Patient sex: M
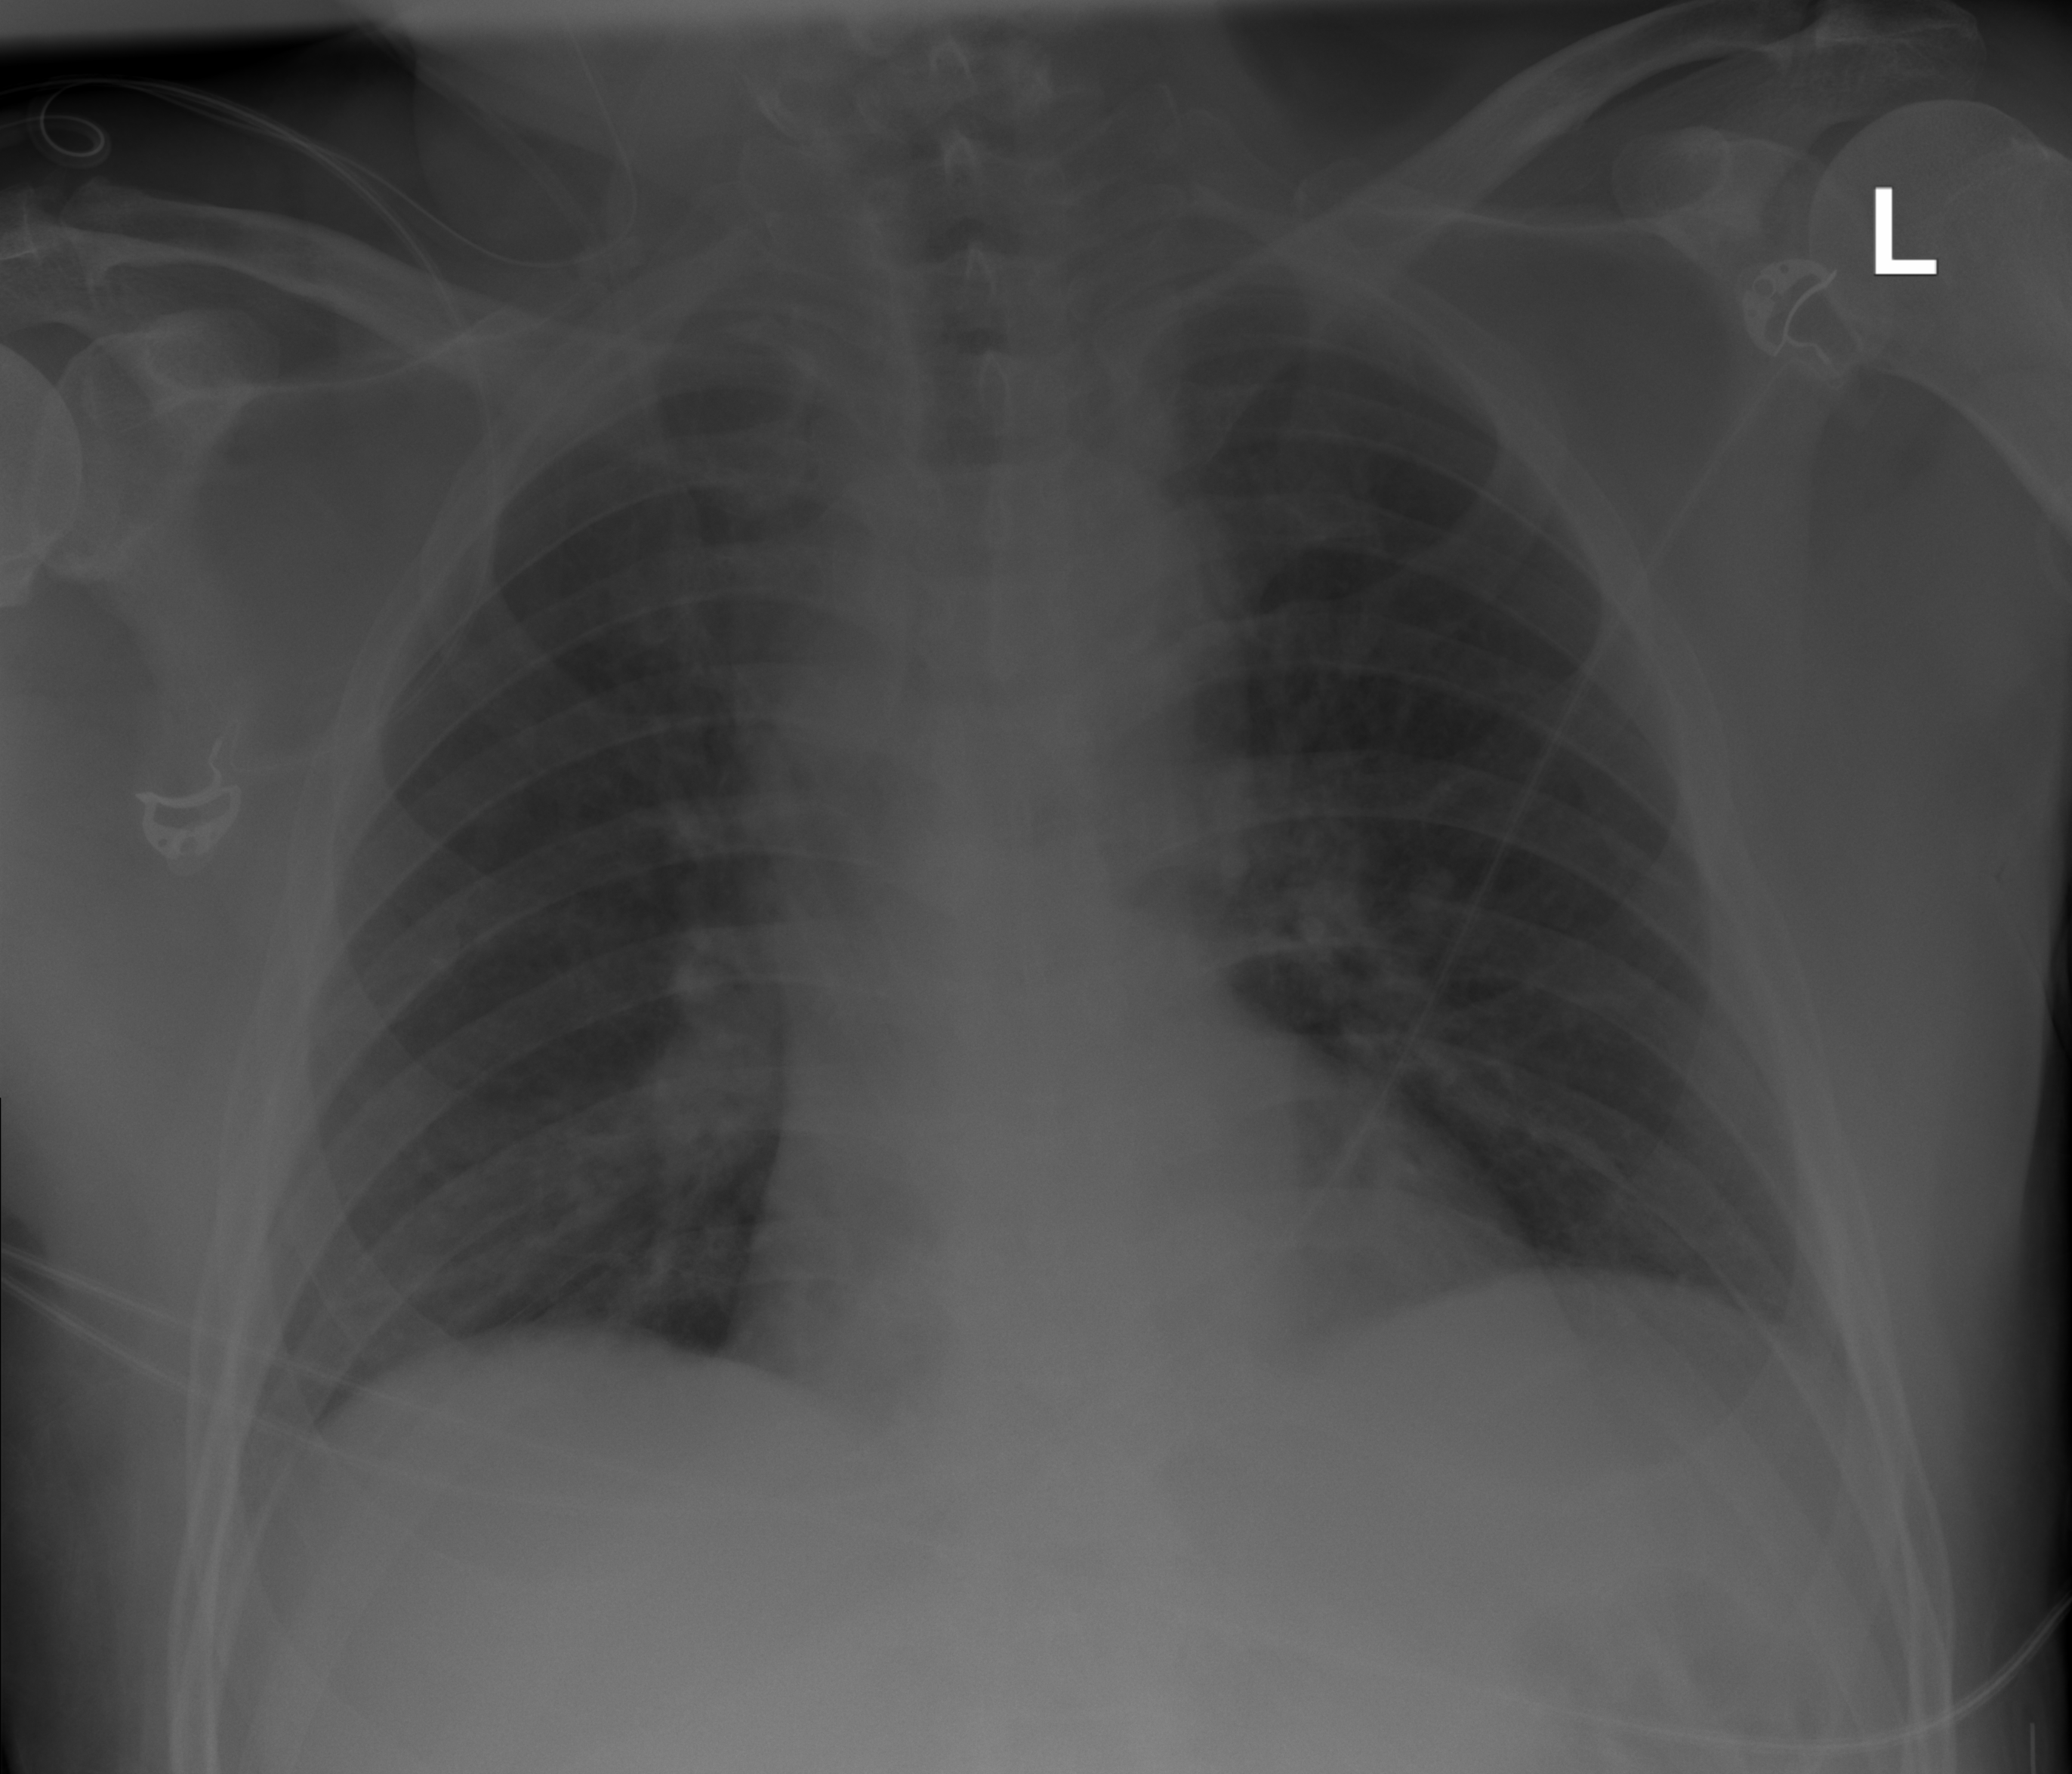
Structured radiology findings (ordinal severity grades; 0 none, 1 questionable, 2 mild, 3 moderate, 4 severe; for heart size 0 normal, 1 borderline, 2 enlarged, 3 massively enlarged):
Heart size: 0
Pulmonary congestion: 2
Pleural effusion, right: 0
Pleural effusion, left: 0
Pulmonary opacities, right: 2
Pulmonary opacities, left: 0
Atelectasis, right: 0
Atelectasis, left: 0